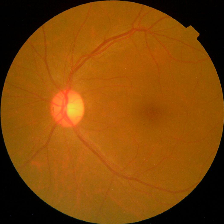
Diabetic retinopathy grade: No DR